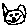
Label: cat